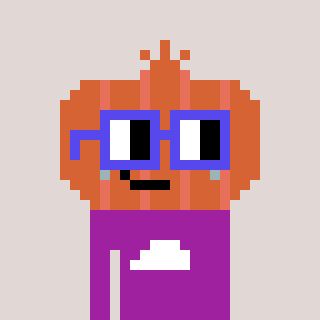
a pixel art character with square blue glasses, a onion-shaped head and a magenta-colored body on a warm background